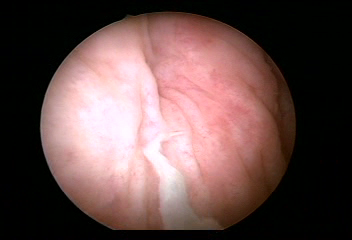
Modality: WLC
Class: Normal mucosa
Bladder cancer association: No